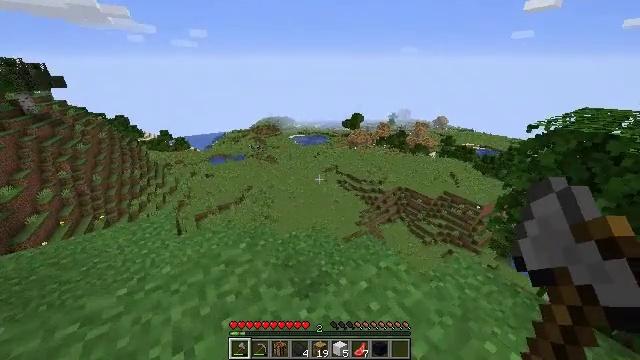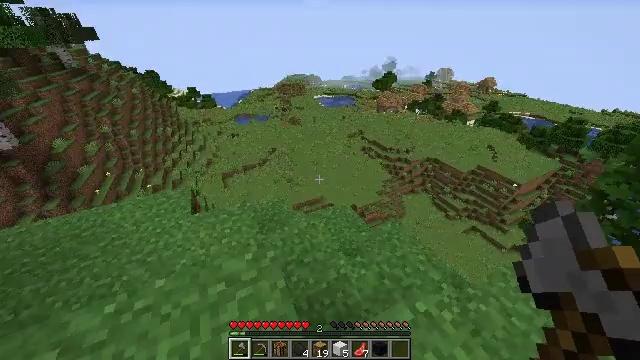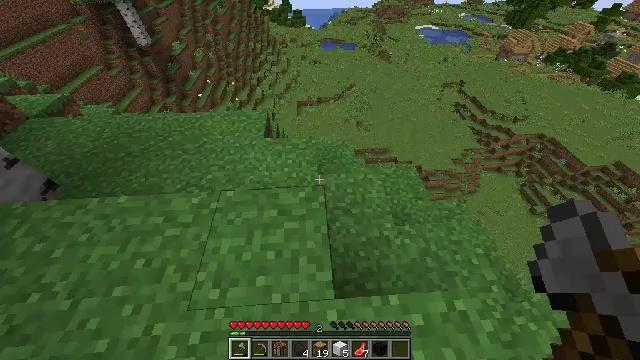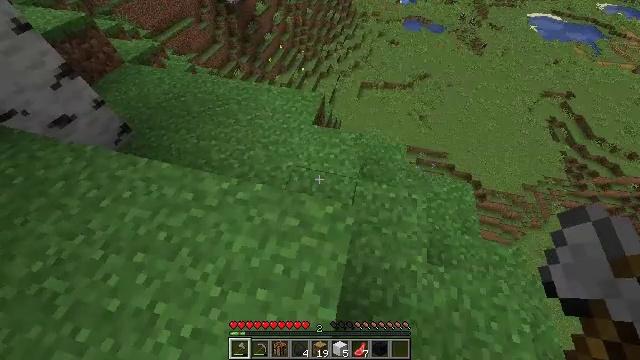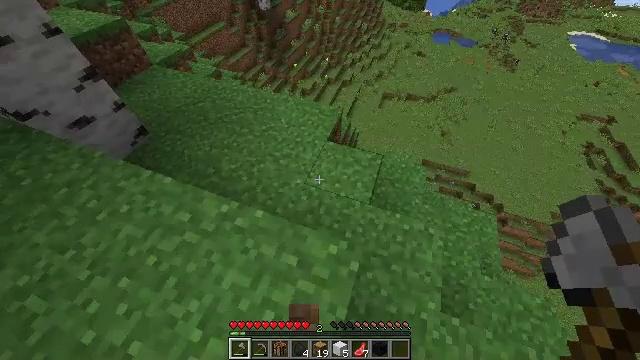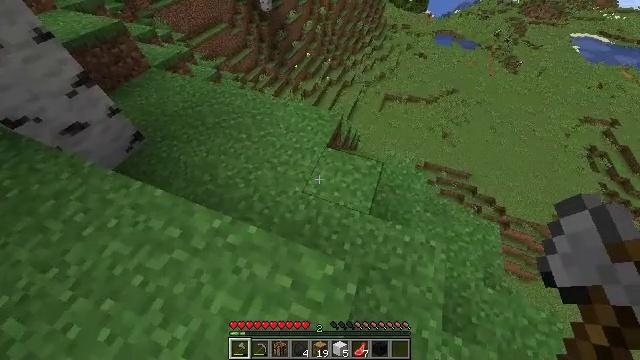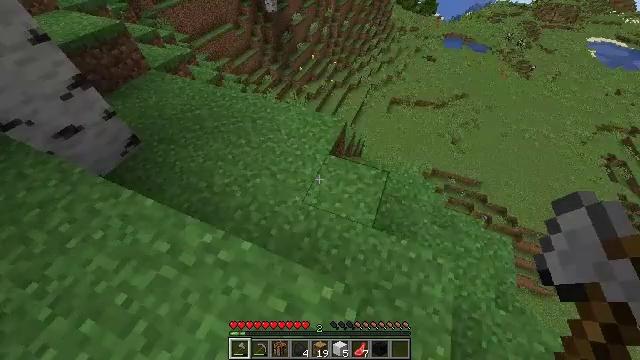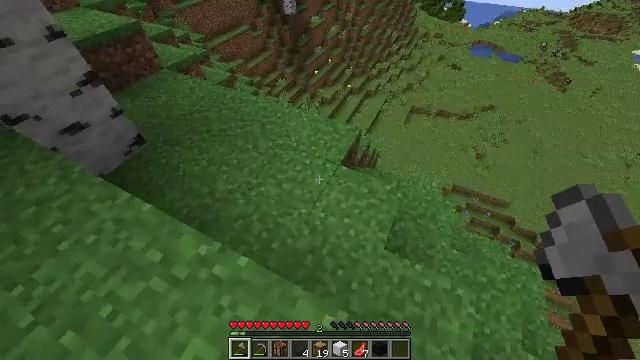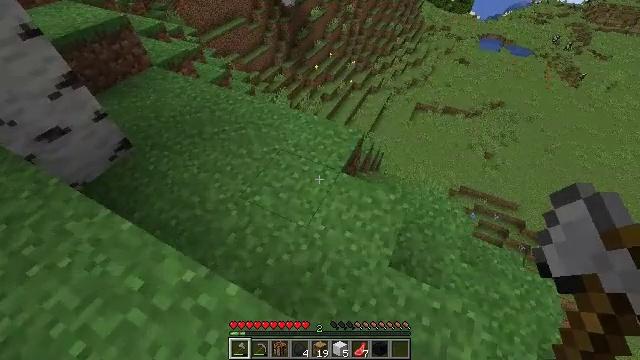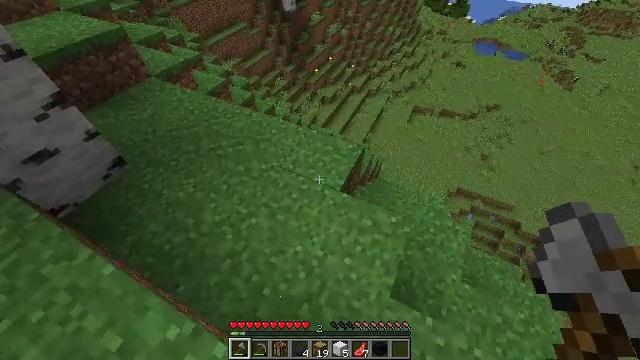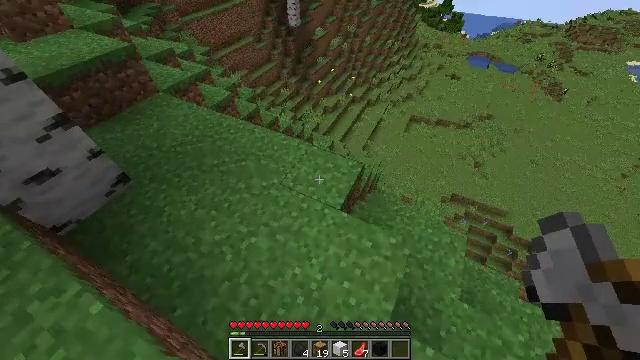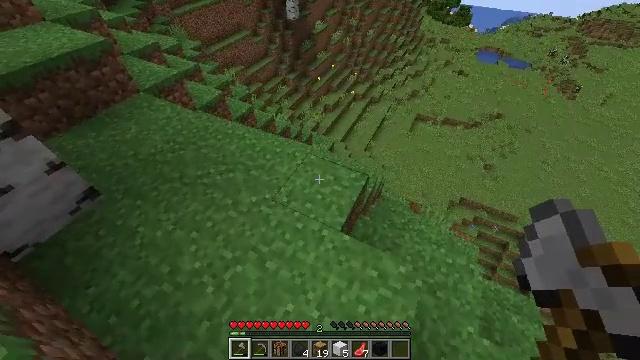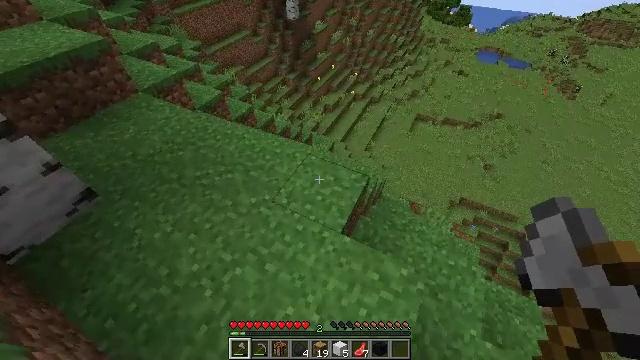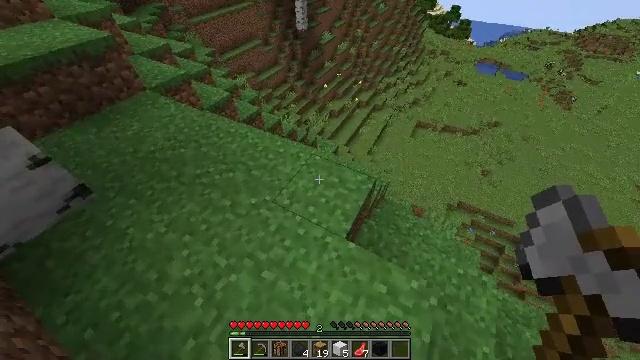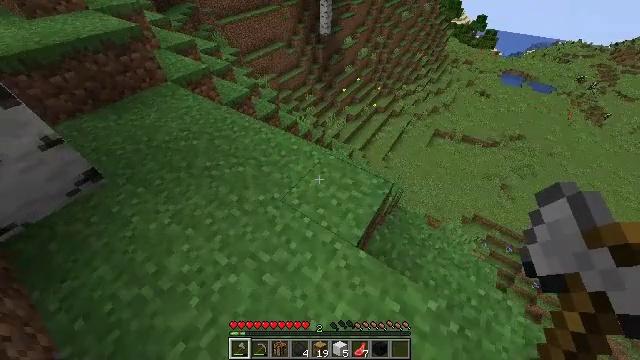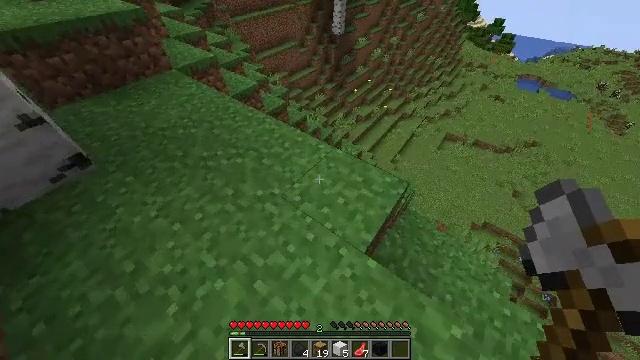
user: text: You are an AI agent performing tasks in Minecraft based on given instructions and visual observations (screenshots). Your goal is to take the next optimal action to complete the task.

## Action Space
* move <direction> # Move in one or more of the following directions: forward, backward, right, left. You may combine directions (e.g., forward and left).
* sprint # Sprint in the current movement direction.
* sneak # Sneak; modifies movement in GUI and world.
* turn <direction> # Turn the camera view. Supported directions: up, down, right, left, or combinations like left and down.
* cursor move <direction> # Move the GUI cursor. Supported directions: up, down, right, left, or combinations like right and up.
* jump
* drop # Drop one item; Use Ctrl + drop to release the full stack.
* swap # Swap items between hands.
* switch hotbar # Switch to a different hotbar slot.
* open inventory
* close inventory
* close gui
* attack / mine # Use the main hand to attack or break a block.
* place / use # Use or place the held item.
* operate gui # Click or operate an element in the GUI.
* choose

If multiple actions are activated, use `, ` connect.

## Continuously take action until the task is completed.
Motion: motion action
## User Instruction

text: Destroy the bookshelf.
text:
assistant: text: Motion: move forward, sprint, turn left and down
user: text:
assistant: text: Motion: move forward, sprint, turn left and down
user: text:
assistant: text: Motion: move forward, turn left and down
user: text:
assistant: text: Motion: move forward, turn left and up
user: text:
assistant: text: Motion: no_op
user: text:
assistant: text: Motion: turn left and up
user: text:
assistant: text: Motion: move forward, turn left and up
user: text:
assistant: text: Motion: move forward, sprint
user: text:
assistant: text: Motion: move forward, sprint
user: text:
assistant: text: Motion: move forward, sprint
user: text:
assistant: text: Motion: move forward, sprint
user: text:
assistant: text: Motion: move forward, sprint
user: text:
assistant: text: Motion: move forward, sprint, turn left
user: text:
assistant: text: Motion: move forward, sprint, turn left
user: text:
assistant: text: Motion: move forward, sprint, turn left
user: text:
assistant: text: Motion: move forward, sprint
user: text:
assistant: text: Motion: move forward, sprint
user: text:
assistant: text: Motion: move forward, sprint
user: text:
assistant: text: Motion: move forward, sprint, turn down
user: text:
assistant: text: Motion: move forward, sprint
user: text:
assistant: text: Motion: move forward, sprint
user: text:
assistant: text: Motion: move forward, sprint
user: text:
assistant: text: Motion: move forward, sprint
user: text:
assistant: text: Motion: move forward, sprint, turn right
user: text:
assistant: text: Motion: move forward, sprint
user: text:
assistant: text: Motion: move forward, sprint
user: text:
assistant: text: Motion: move forward, sprint
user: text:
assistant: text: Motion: move forward, sprint, turn right
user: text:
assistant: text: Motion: move forward, sprint, turn right
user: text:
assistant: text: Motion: move forward, sprint, turn right